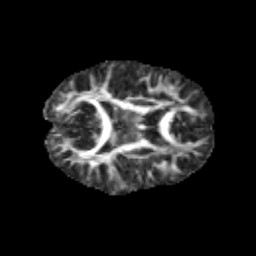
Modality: FA
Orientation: axial
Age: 9
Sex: male
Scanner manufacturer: siemens
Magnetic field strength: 3 T
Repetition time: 3.8 s
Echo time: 0.07 s